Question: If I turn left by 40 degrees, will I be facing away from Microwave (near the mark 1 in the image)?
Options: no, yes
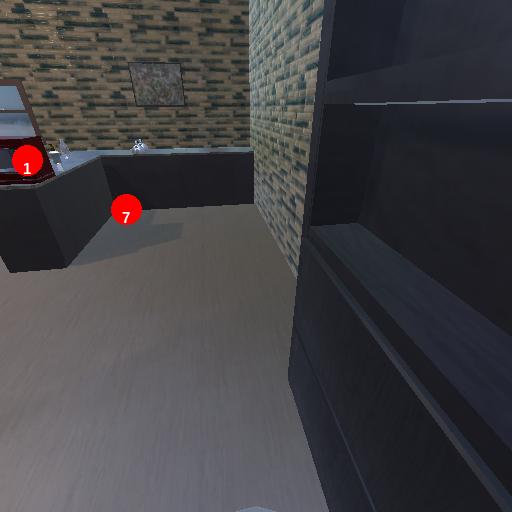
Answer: no